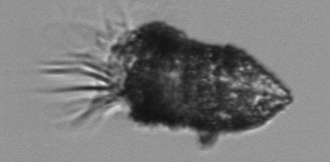
Label: Tintinnopsis